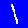
Digit: 1